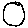
Label: circle